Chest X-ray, AP view. Patient: 17 years old, sex M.
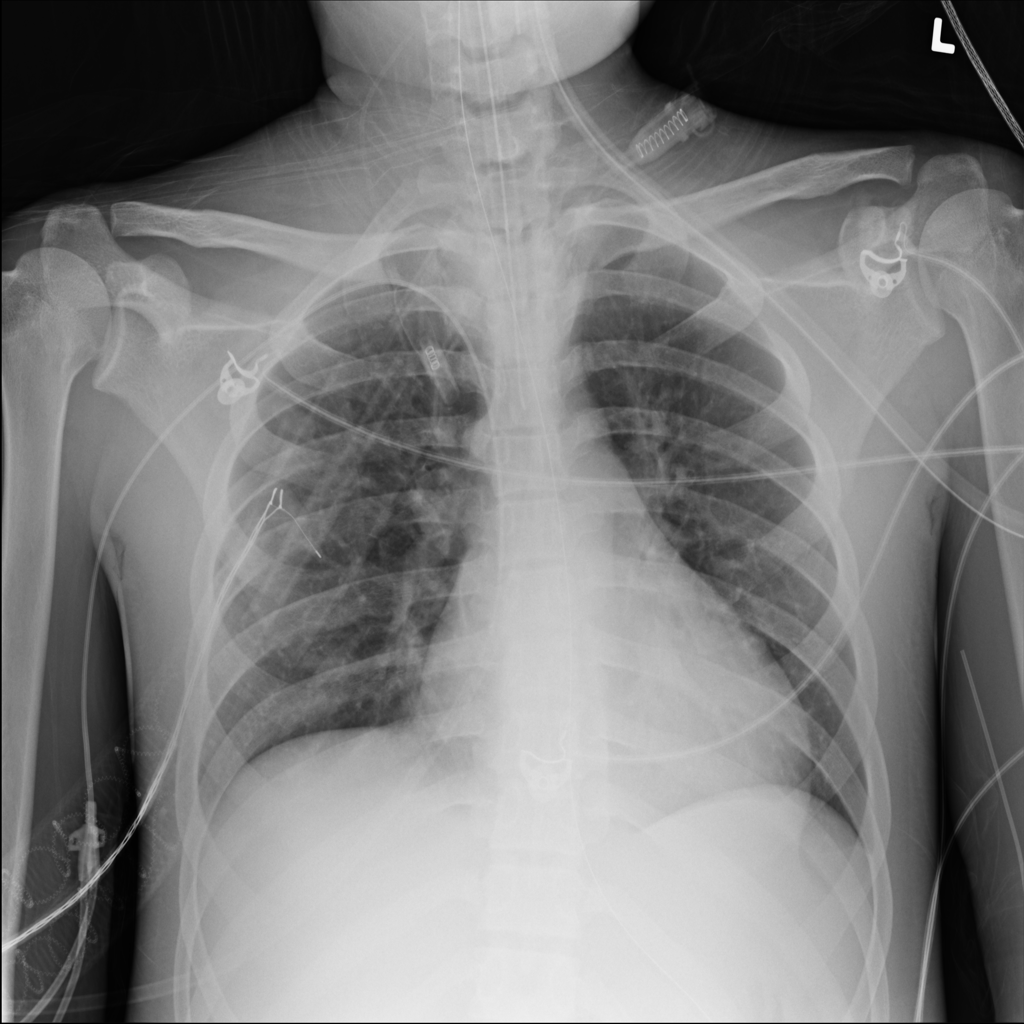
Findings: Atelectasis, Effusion